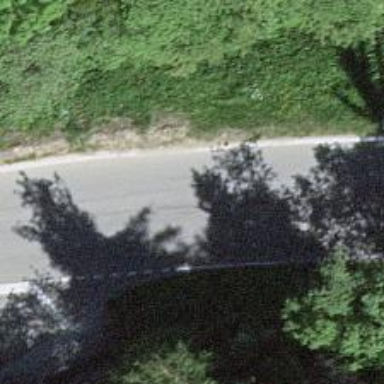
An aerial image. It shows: Tertiary road.